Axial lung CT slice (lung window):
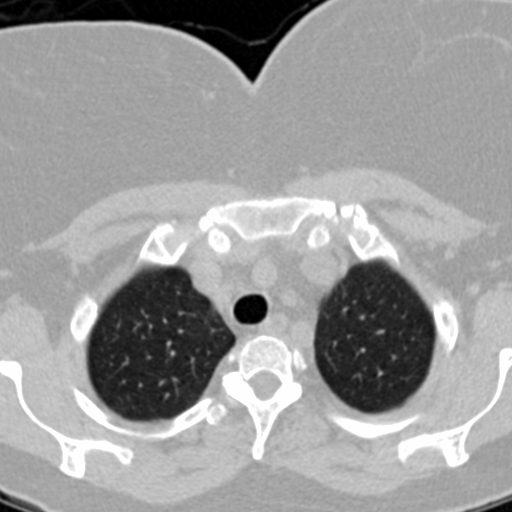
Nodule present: no